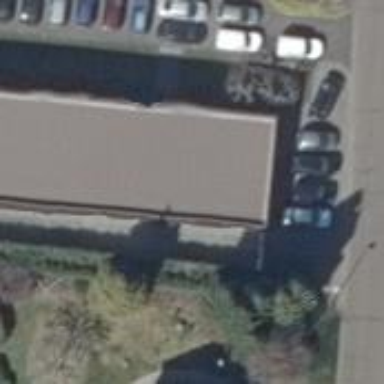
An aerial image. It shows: Shop that sells cars.